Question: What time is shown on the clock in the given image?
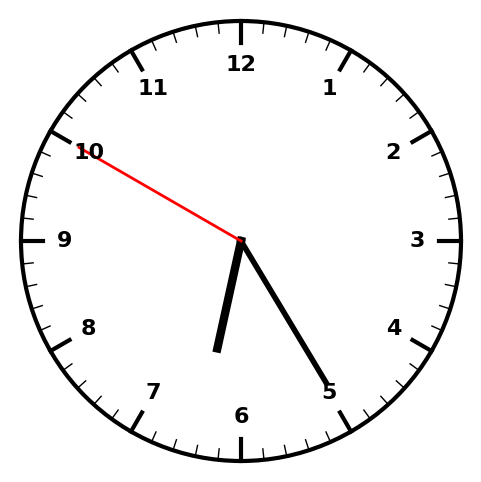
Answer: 06:24:50